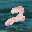
Label: 2